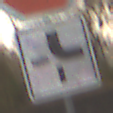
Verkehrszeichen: VerlaufVorfahrtsstrasse4
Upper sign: Stop
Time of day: MorningAfternoon
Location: Outdoor (Nature)
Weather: Overcast
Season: NotSpecified
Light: Natural